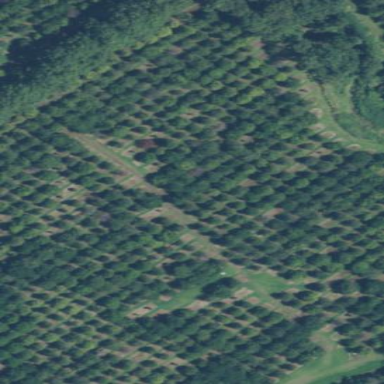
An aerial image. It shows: Orchard filled with macadamia trees.